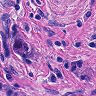
Metastatic tissue present: yes